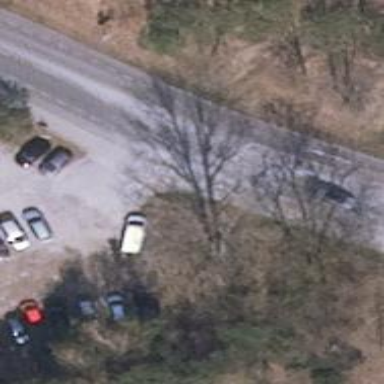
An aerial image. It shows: Parking aisle designated as service road.